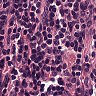
Metastatic tissue present: no